Question: In a follow up to my previous <URL>, I want to get the value of the hidden input field from the child page codebehind.
I tried 'HtmlInputHidden hdnID = (HtmlInputHidden)Page.Master.FindControl("ctl00_hdnField");' but I get a "null" value.

A snippet of the Masterpage is:
'''
<head runat="server">
<title>
<asp:ContentPlaceHolder ID="TitleContent" runat="server"></asp:ContentPlaceHolder>
<asp:Literal ID="Literal2" runat="server" Text=" : Logistics Management" />
</title>
<meta http-equiv="Content-Type" content="text/html; charset=utf-8" />
<link href="~/css/styles.css" rel="stylesheet" type="text/css" />
<asp:ContentPlaceHolder ID="ScriptCssContent" runat="server">
</asp:ContentPlaceHolder>
</head>
<body>
<form id="form1" runat="server">
......
......
......
<div id="container">
....
....
....
<div id="content" style="z-index:0;">
<asp:HiddenField ID="hdnField" runat="server" Value=""/>
....
....
....
<asp:ContentPlaceHolder ID="MainContent" runat="server">
</asp:ContentPlaceHolder>
</div>
</div>
</form>
'''
On my Child aspx page, I have this javascript block:
'''
window.onload = function() {
var newDate = new Date();
var hidField = document.getElementById("ctl00_hdnField");
if (hidField != null)
hidField.value = newDate.toLocaleString();
}
'''
When I "Add Watch" to
> document.getElementById("ctl00_hdnField")
the value is correct.
How would I access the value inside hdnField control, from codebehind?
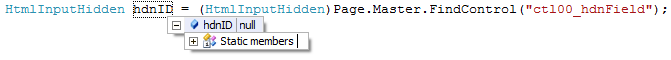
Answer: So change it FROM
'HtmlInputHidden hdnID = (HtmlInputHidden)Page.Master.FindControl("ctl00_hdnField");'
TO
'HiddenField hdnID = (HiddenField)Page.Master.FindControl("hdnField");'
It's just a casting thing - notice 'HtmlInputHidden' changed to 'HiddenField'. You also don't need the 'ct100_' part - this is just so the HTML rendered element has a unique ID.
The control on your page is an asp.net control, not a generic HTML control.
You would use 'HtmlInputHidden' if you put a generic '<input type="hidden" />' in your HTML.